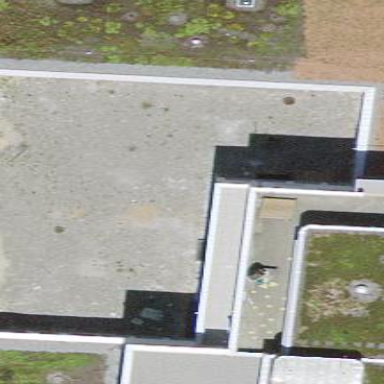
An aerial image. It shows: Courtyard created by human intervention.